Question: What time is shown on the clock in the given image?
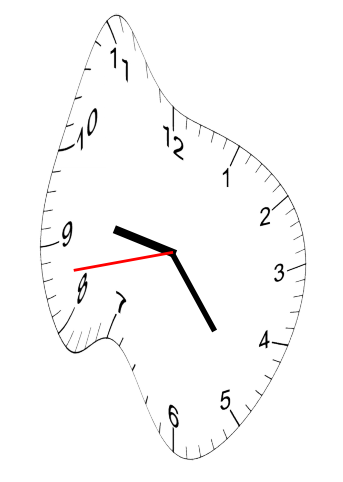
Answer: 09:23:43